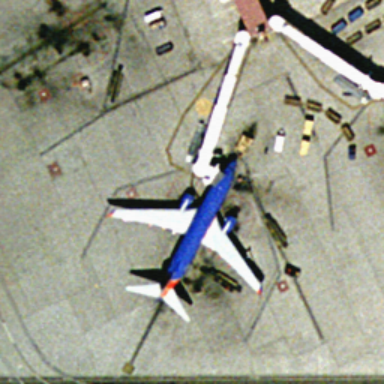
There is an airplane at the airport with lots of cars beside it .